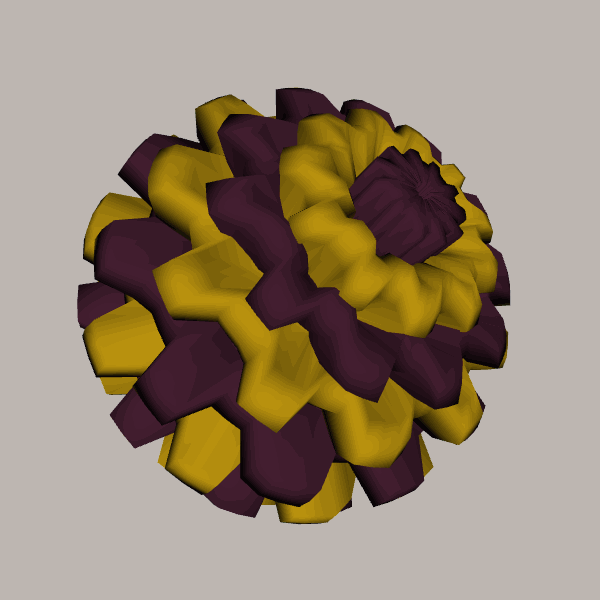
Background: light